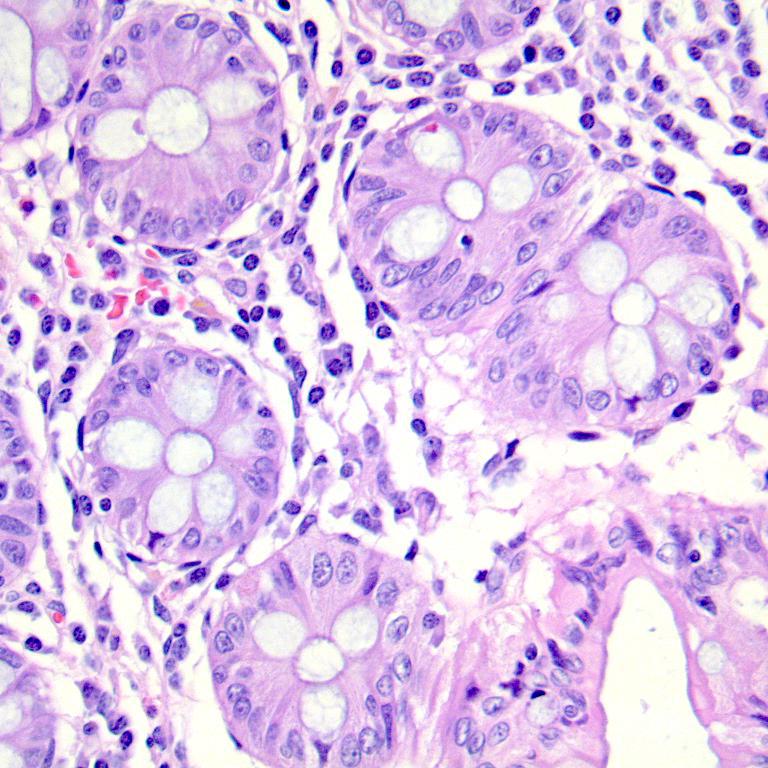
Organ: colon
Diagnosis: benign